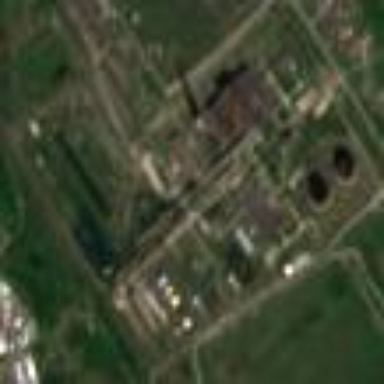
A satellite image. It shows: Industrial area with power plant surrounded by wire fence.